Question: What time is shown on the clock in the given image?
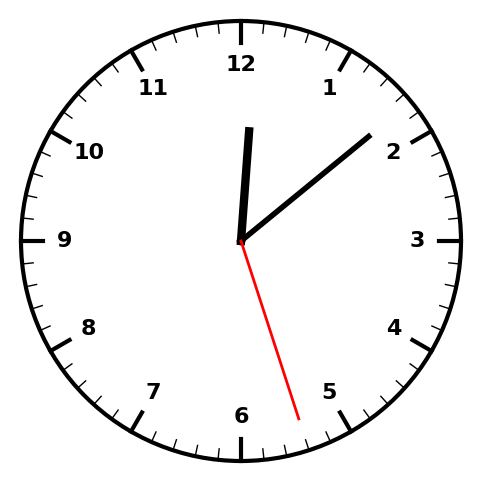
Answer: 12:08:27